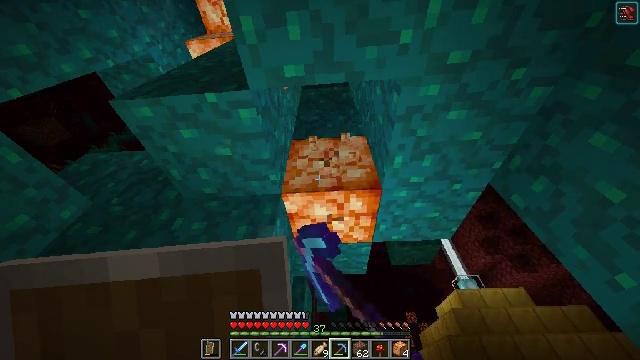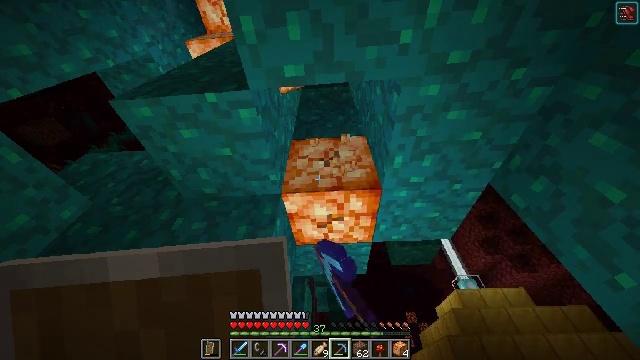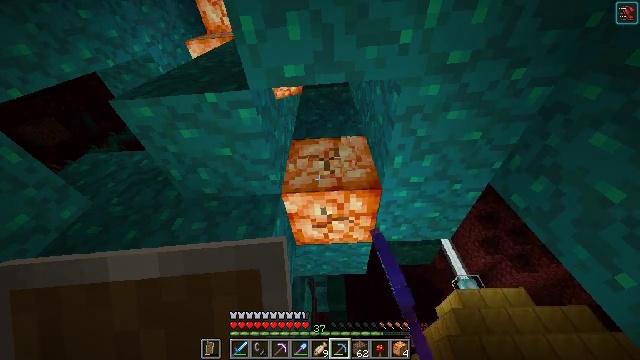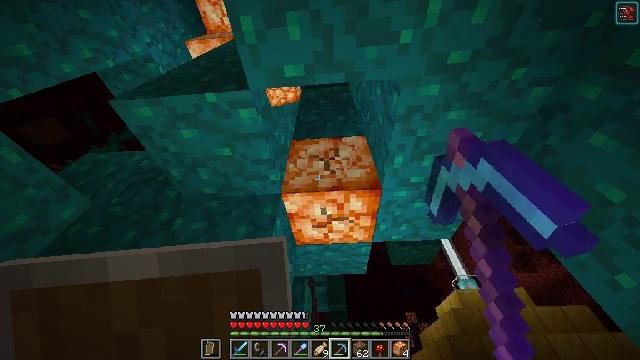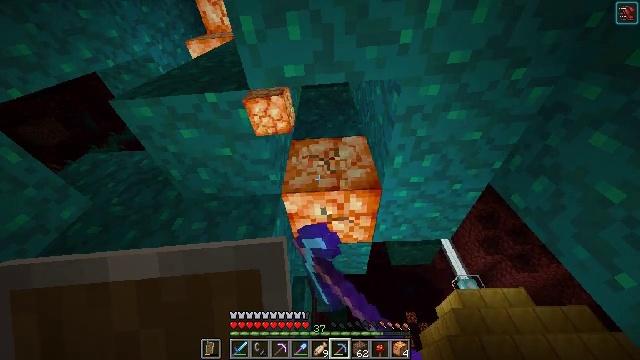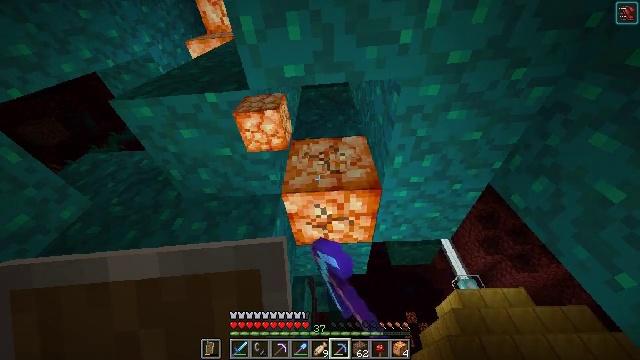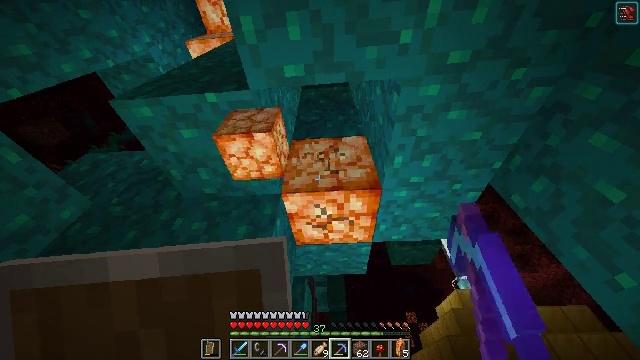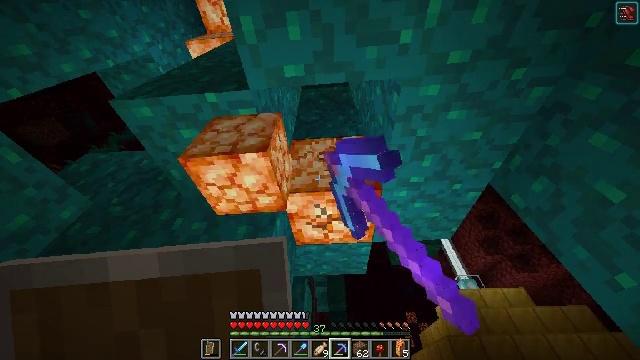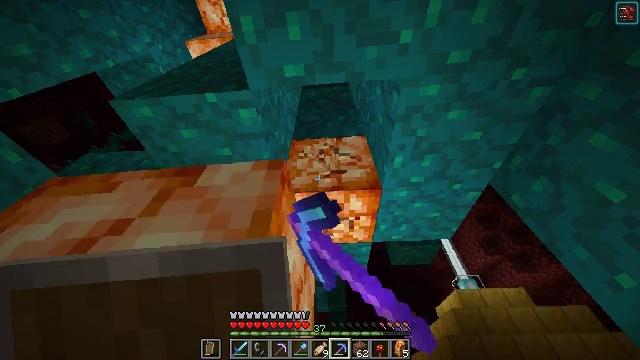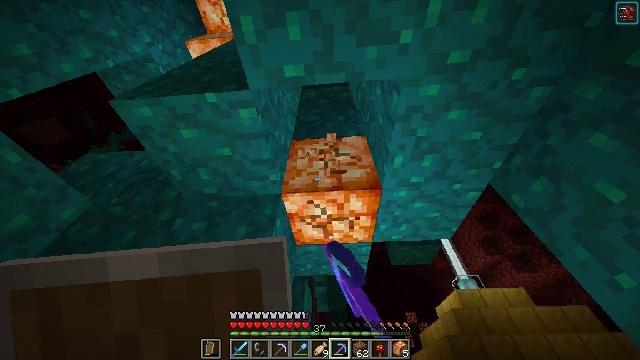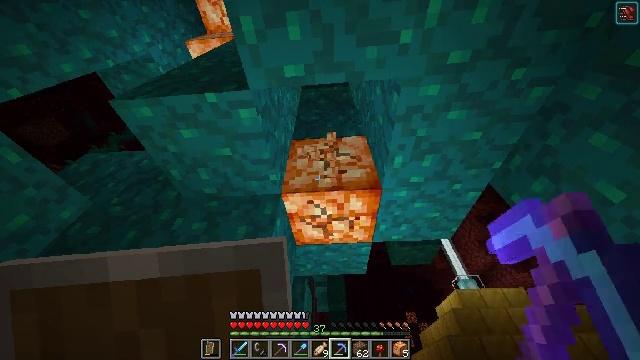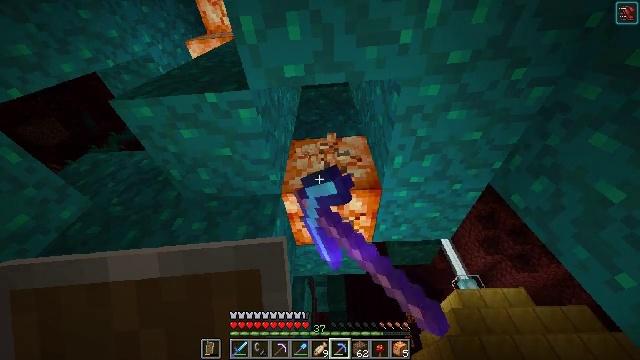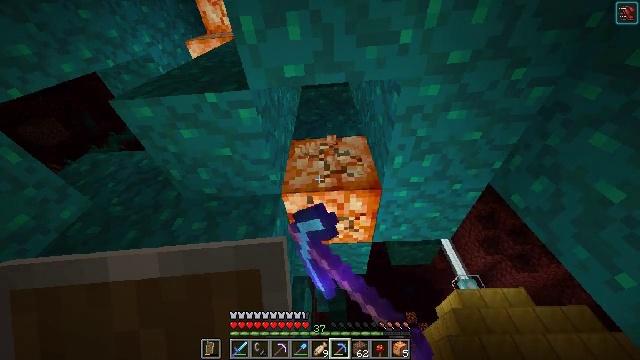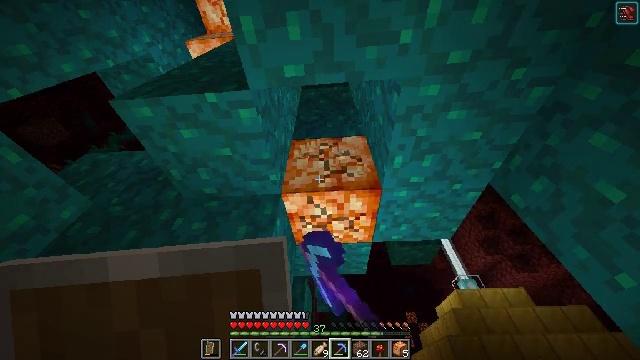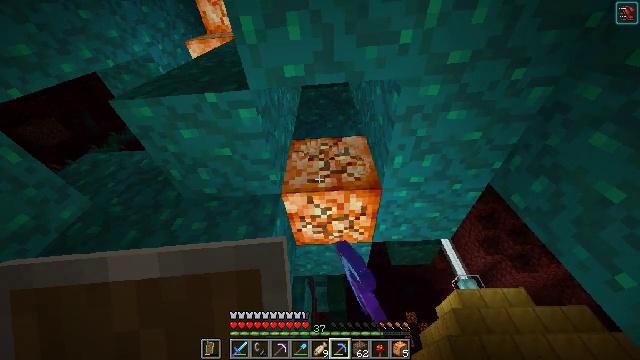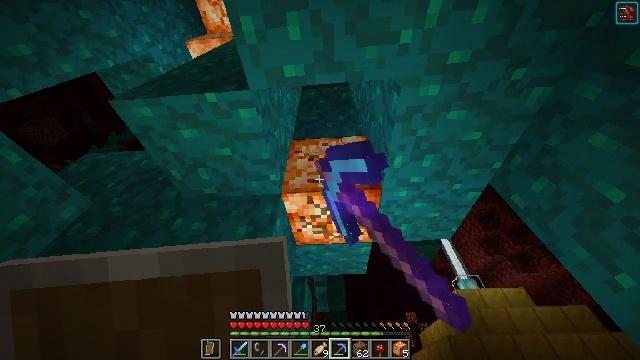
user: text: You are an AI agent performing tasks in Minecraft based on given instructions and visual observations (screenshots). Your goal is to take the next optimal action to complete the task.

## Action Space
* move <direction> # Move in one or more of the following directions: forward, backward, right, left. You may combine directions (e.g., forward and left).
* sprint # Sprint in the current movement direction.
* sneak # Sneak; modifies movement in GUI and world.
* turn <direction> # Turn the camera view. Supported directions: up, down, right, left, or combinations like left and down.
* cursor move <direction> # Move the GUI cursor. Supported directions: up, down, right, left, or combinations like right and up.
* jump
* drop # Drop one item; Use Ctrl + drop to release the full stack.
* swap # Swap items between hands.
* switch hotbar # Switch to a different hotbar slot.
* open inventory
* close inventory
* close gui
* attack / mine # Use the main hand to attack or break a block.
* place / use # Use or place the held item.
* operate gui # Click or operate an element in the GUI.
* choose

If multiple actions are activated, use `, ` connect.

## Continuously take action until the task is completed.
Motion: motion action
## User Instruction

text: Attack the shroomlight to pick it up.
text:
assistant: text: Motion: attack / mine
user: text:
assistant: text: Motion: attack / mine
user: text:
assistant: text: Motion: attack / mine
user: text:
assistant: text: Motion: attack / mine
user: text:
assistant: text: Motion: attack / mine
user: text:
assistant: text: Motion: attack / mine
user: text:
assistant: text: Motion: attack / mine
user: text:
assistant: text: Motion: attack / mine
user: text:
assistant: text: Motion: attack / mine
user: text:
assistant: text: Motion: attack / mine
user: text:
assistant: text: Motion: attack / mine
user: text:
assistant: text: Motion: attack / mine
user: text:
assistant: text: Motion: attack / mine
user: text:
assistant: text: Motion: attack / mine
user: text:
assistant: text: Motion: attack / mine
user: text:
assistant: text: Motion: attack / mine
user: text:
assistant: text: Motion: attack / mine
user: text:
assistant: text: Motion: attack / mine
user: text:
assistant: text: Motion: attack / mine
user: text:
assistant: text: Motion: attack / mine
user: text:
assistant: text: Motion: attack / mine
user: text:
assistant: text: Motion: attack / mine
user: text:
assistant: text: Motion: attack / mine
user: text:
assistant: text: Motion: attack / mine
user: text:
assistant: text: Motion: attack / mine
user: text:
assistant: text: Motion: attack / mine
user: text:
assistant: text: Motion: attack / mine
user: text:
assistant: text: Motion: attack / mine
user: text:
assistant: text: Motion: no_op
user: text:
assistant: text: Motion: no_op